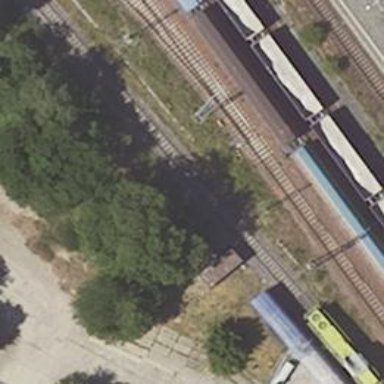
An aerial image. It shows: Railway switch.